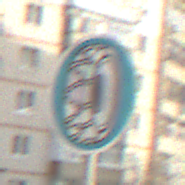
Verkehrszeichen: SchneekettenVorgeschrieben
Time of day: MorningAfternoon
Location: Outdoor (Urban)
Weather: PartlyCloudy
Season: NotSpecified
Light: Natural